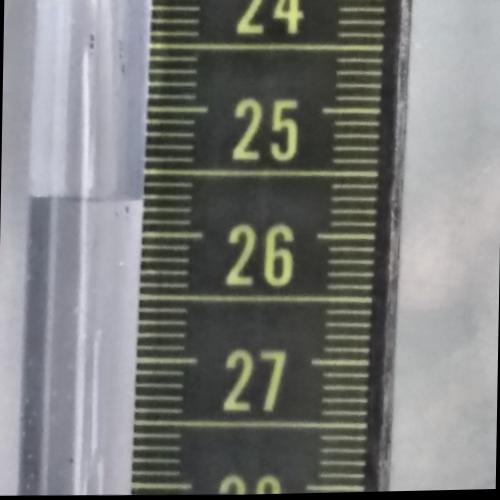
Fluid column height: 25.7 cm